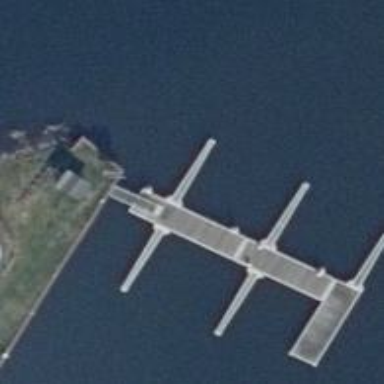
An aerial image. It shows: Man-made pier.